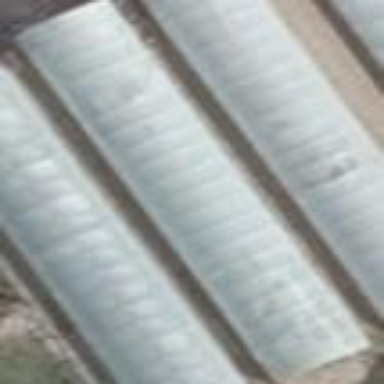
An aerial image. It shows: Greenhouse.